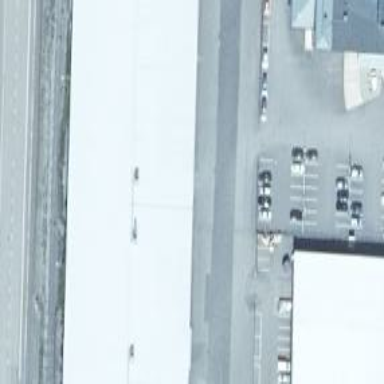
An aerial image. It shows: Warehouse.